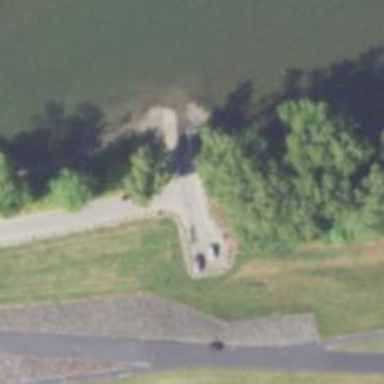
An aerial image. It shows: Slipway on leisure land.